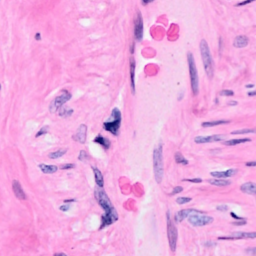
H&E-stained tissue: Breast